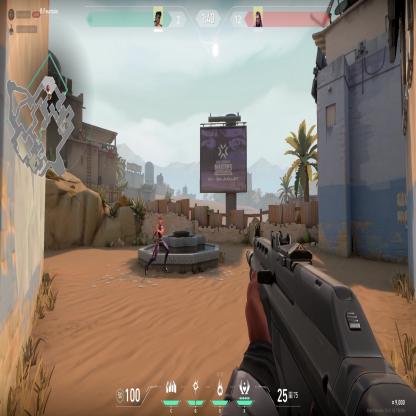
Label: enemy